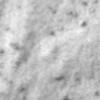
Label: no_change